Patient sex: M
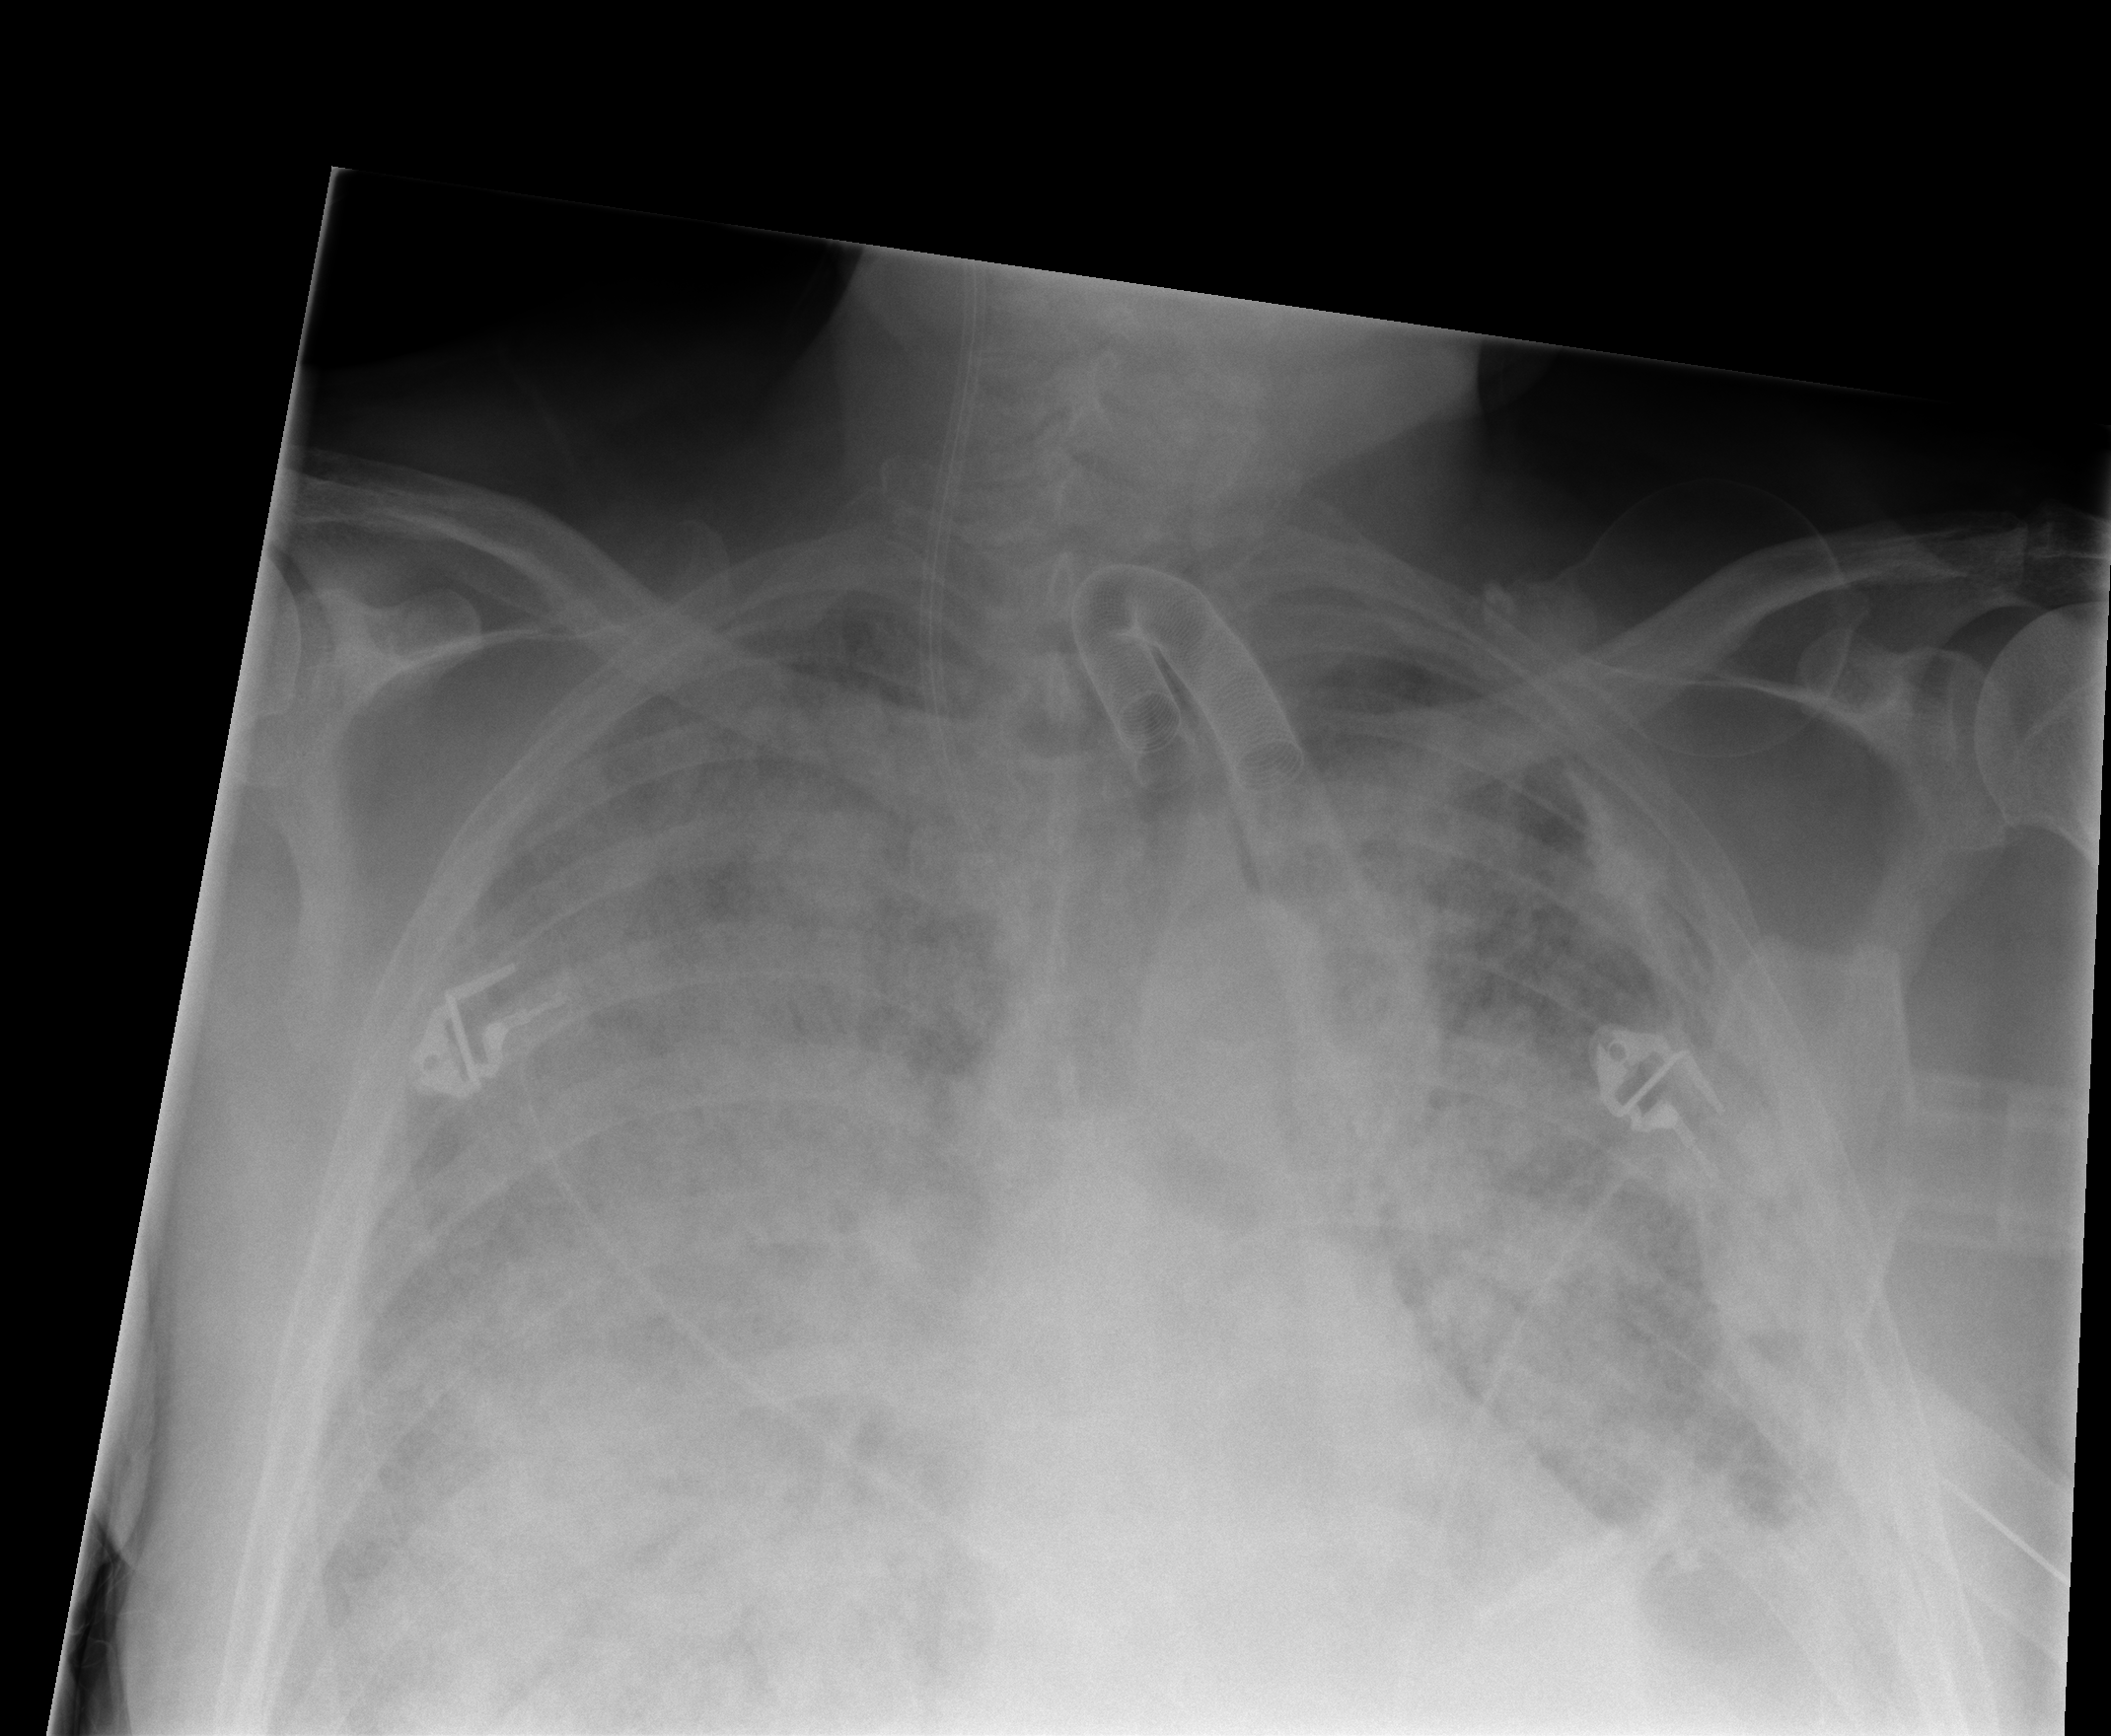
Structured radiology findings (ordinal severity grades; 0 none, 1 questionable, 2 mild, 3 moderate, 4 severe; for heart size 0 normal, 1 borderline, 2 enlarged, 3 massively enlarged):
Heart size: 0
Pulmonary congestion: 1
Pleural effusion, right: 1
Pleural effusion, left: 2
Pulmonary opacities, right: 4
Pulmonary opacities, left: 3
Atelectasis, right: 2
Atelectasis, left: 2